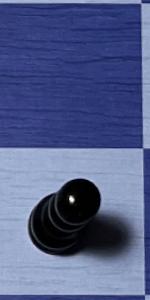
Label: Pawn_Black